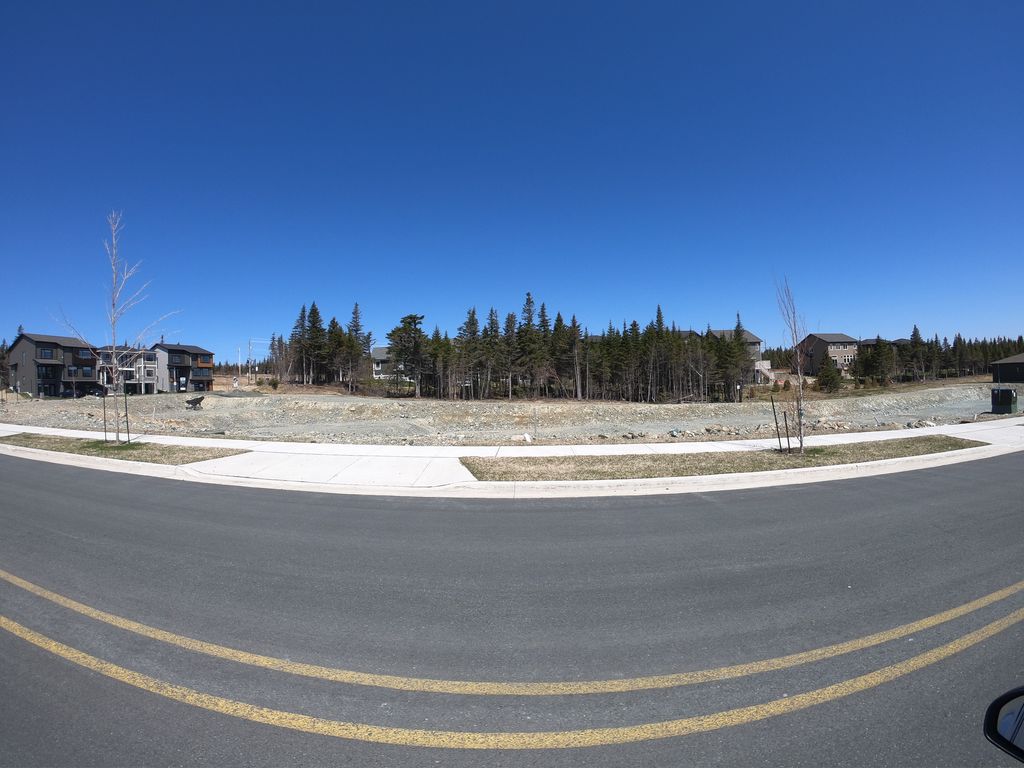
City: st_johns